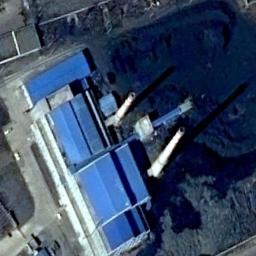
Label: thermal_power_station